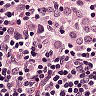
Metastatic tissue present: no